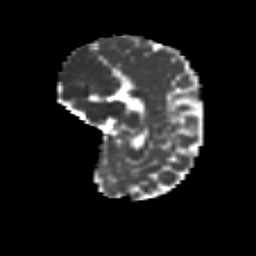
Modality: MD
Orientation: sagittal
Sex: female
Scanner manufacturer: siemens
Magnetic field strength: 3 T
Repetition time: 5 s
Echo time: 0.071 s